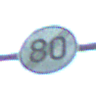
Verkehrszeichen: EndeGeschwindigkeit80
Umgebung: Roofed, Special
Tageszeit: MorningAfternoon
Wetter: PartlyCloudy
Licht: Natural
Jahreszeit: NotSpecified
Kontrast: MediumContrast